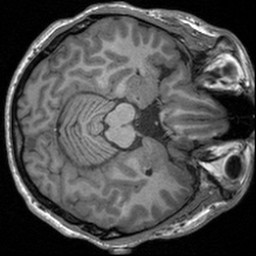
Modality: T1w
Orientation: axial
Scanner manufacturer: siemens
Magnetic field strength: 3 T
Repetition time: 1.9 s
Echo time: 0.00226 s